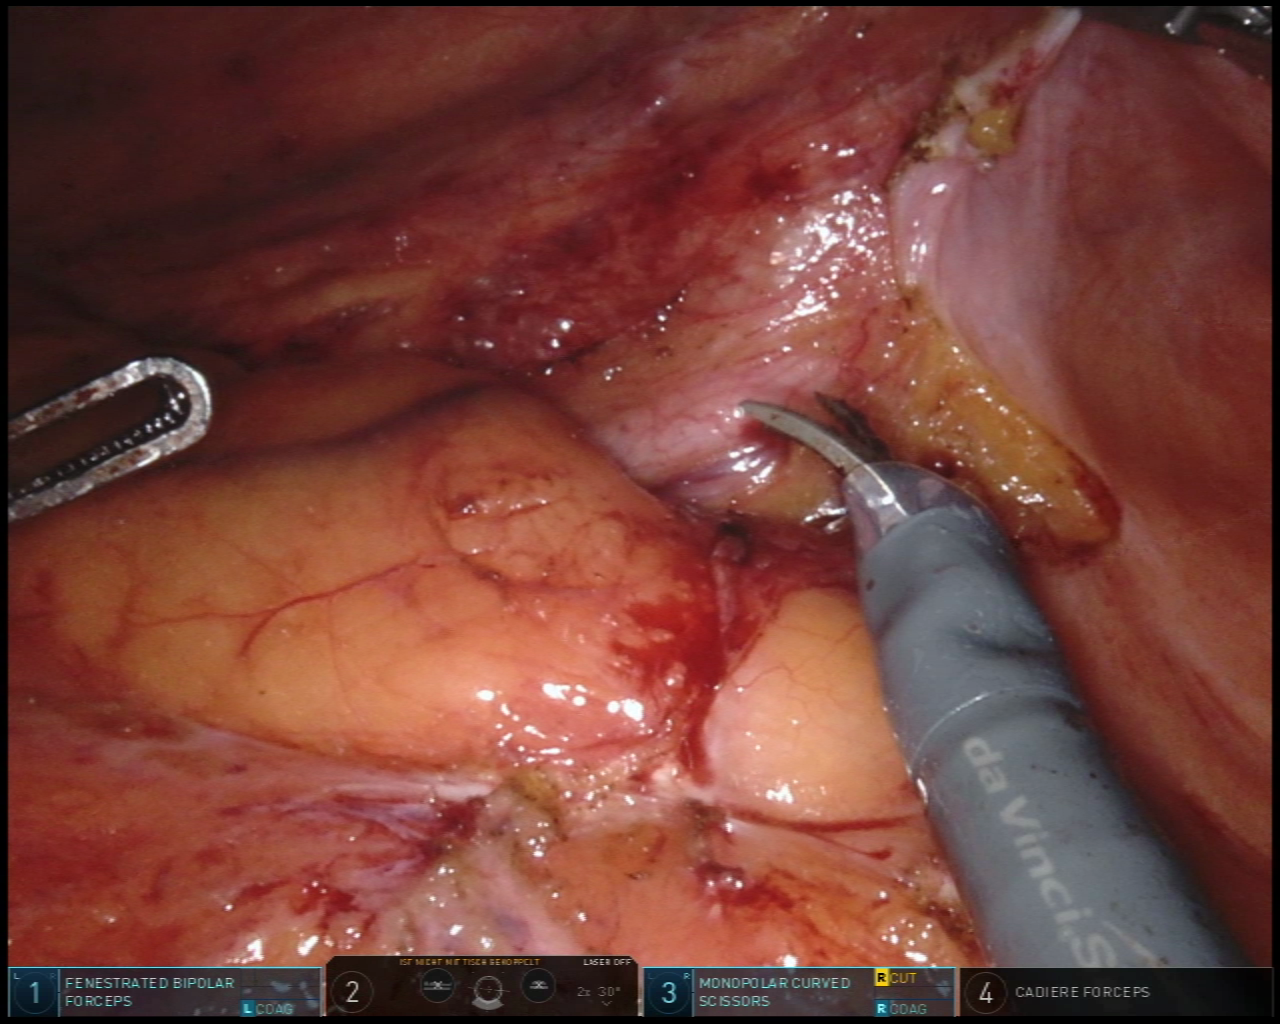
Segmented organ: ureter
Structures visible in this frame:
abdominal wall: yes
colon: no
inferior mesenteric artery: no
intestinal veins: no
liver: no
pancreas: no
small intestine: no
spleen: no
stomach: no
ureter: yes
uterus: no
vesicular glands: no